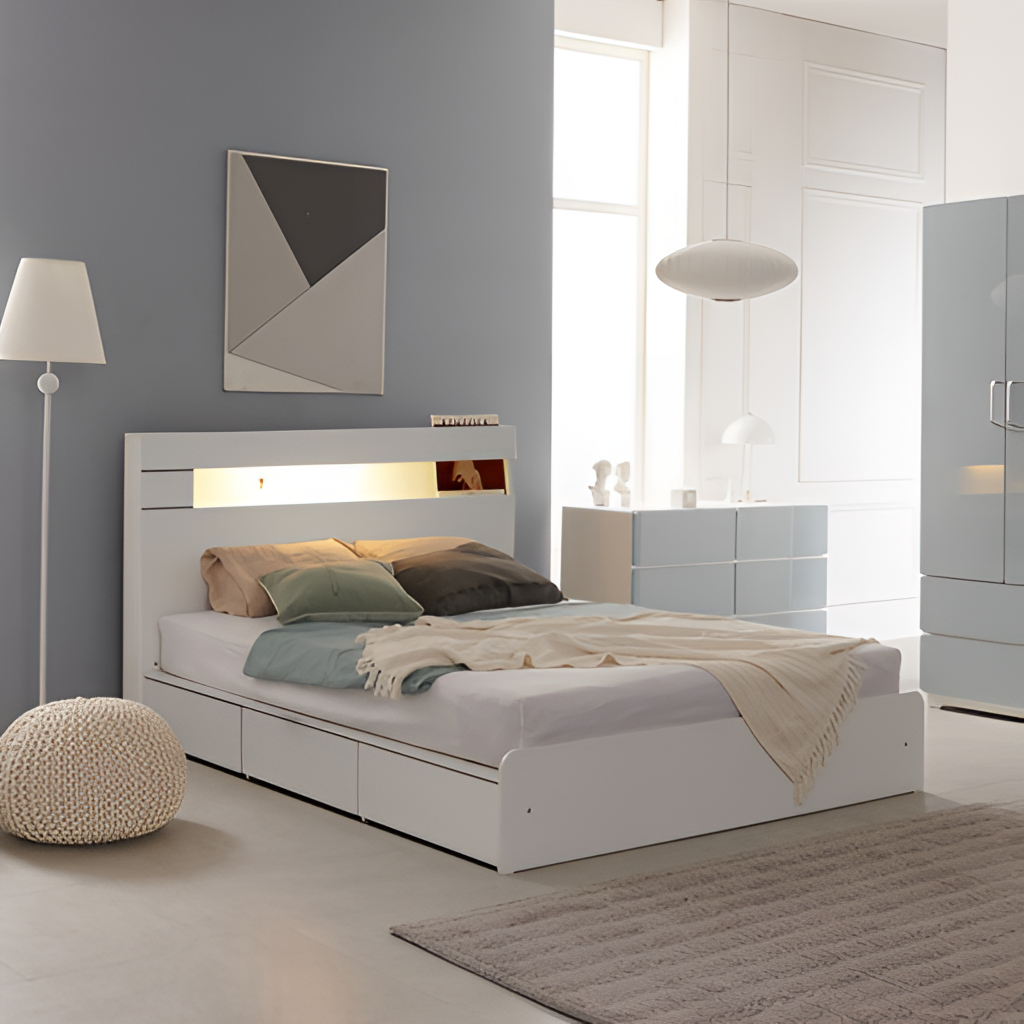
bedroom, wood backlit headboard bed, tile flooring, with smooth pattern, modern, blue paint wallpaper, with solid pattern